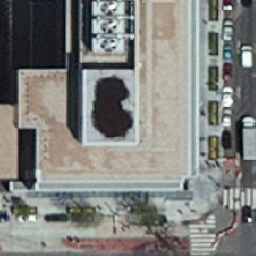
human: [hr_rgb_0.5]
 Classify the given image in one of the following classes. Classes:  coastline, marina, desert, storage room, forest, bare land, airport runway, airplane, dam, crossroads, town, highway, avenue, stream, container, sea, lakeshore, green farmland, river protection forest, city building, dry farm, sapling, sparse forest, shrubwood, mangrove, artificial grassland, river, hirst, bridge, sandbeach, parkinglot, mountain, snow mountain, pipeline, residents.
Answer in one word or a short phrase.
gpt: city building